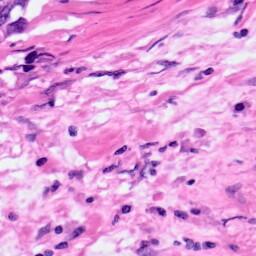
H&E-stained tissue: Pancreatic